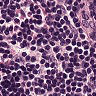
Metastatic tissue present: no